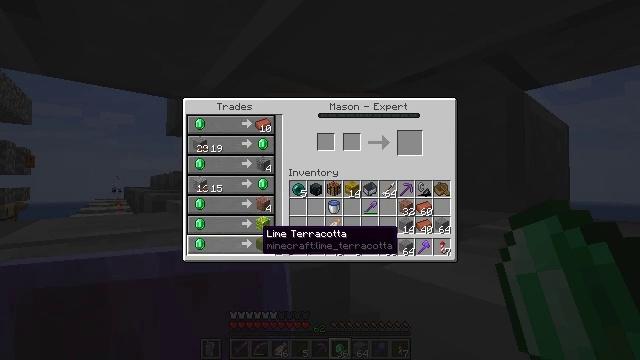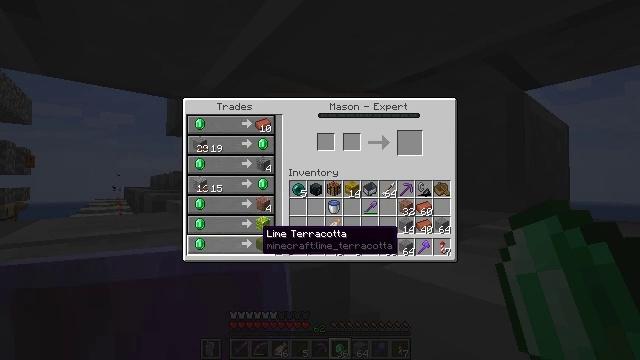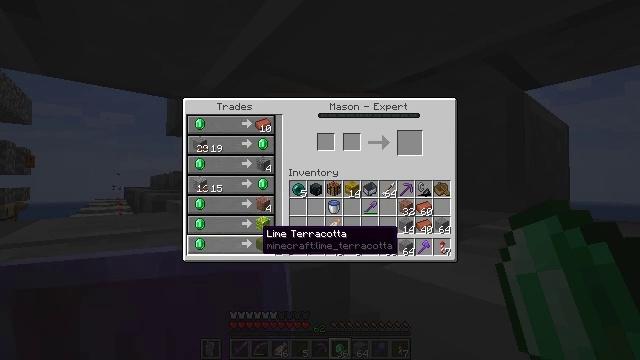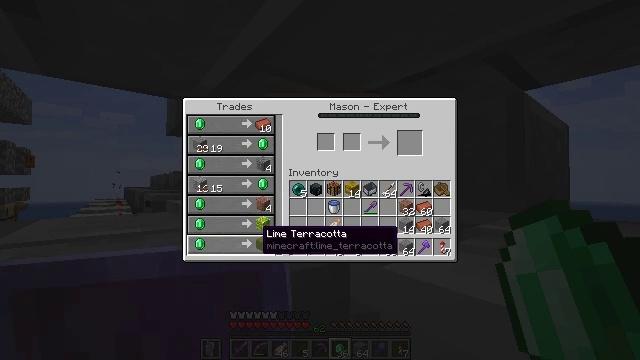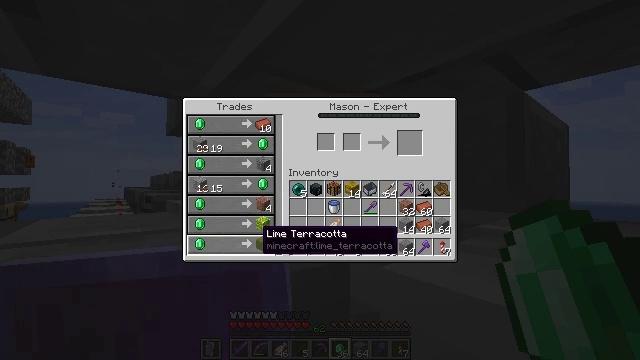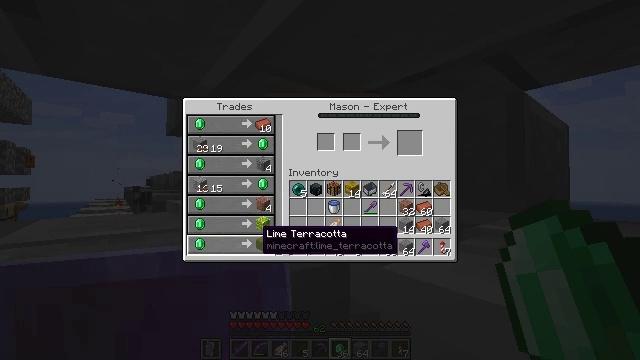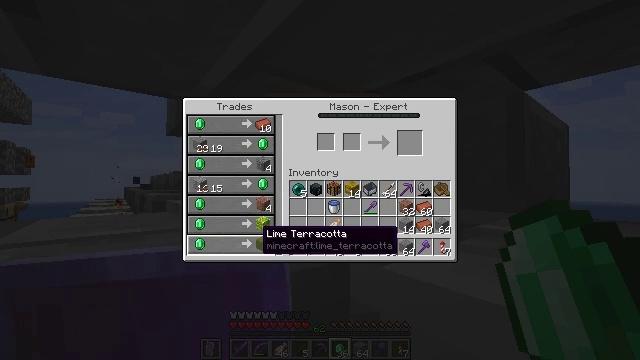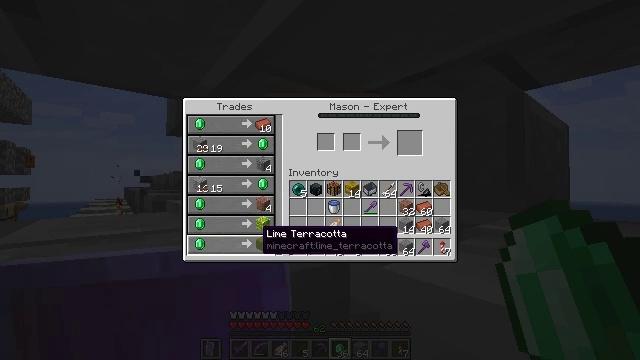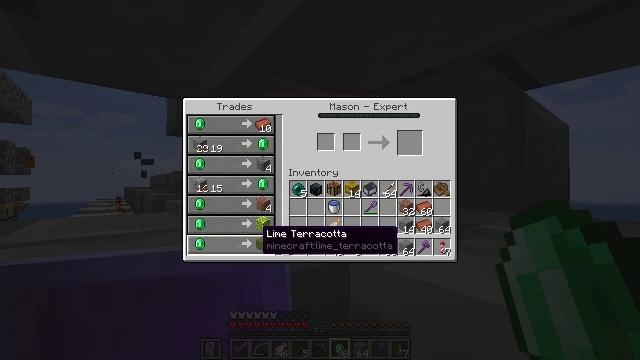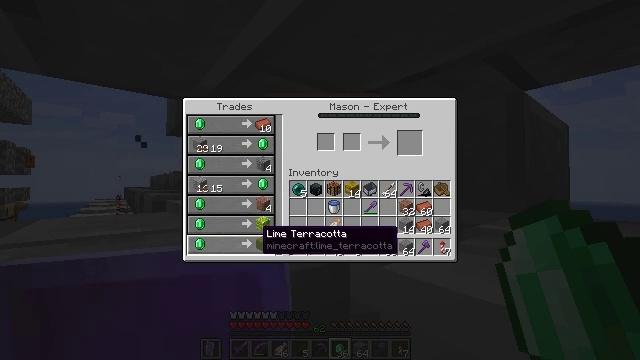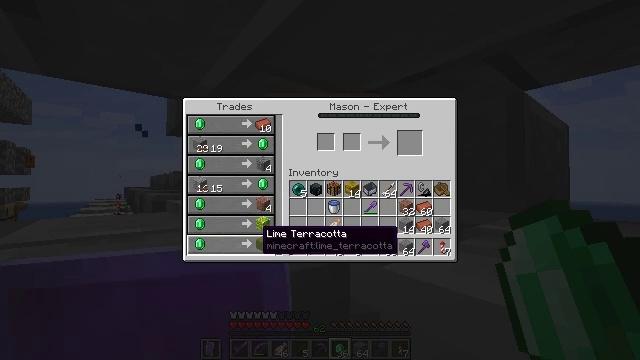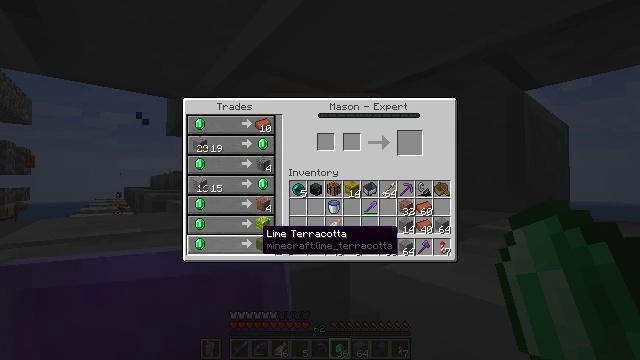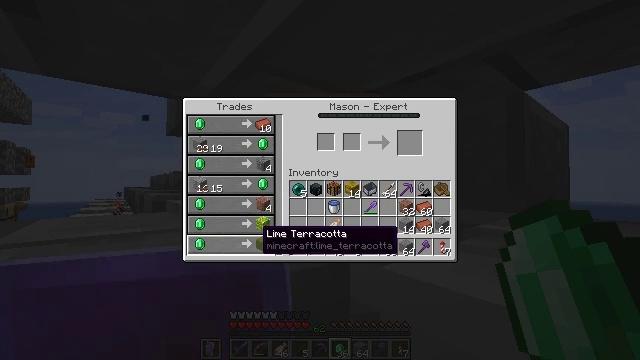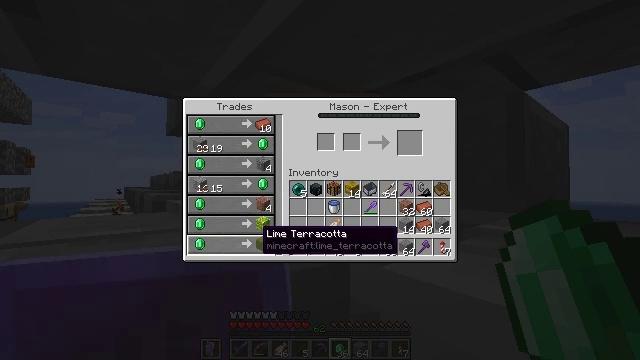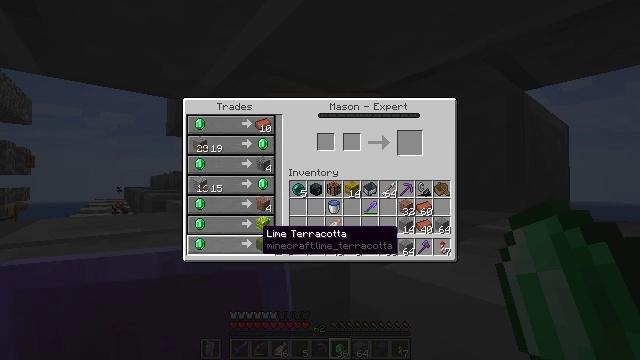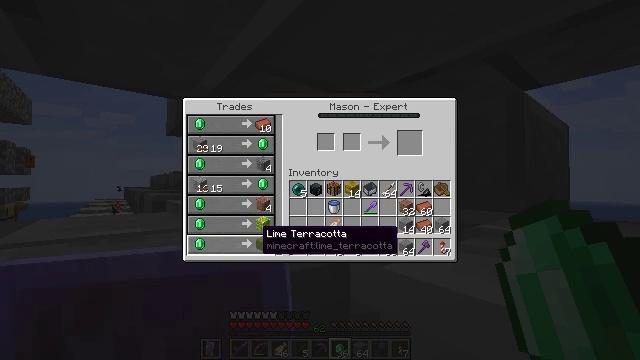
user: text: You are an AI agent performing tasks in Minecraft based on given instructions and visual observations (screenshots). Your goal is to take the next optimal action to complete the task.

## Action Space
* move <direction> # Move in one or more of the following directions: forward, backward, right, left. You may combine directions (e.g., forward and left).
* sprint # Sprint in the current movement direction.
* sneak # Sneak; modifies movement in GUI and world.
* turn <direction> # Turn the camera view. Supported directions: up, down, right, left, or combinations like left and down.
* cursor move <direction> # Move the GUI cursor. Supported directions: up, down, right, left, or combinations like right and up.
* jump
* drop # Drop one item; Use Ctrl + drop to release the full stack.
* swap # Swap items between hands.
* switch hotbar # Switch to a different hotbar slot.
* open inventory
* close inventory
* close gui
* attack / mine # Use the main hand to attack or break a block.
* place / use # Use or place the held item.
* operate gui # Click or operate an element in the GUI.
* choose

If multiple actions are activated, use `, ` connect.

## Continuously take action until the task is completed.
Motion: motion action
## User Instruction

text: craft item lime terracotta
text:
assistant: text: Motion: no_op
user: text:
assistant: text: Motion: no_op
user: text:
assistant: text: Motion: no_op
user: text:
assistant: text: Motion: no_op
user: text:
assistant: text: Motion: no_op
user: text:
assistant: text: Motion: no_op
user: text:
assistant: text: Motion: no_op
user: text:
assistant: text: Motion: no_op
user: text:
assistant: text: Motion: no_op
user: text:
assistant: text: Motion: no_op
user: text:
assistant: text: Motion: no_op
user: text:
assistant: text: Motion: no_op
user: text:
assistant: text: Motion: no_op
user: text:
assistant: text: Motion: no_op
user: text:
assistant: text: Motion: no_op
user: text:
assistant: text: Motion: no_op
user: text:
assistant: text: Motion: no_op
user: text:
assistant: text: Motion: no_op
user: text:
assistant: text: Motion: no_op
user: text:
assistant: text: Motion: no_op
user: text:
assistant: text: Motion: no_op
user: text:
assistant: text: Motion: no_op
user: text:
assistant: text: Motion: no_op
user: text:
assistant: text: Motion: no_op
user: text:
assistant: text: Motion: no_op
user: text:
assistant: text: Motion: no_op
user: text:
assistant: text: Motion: no_op
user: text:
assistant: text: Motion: no_op
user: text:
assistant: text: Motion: no_op
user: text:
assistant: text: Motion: no_op